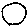
Label: circle